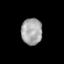
Tissue: prostate
Cell type: Fibroblasts
Senescence score: 0.6941
Nuclear area (px): 541
Mean DAPI intensity: 164.839